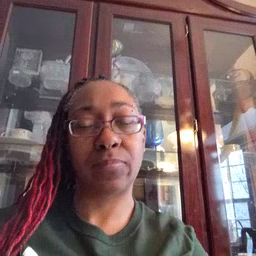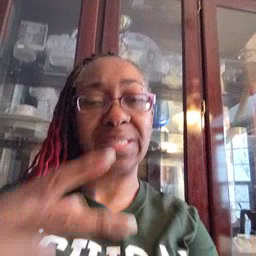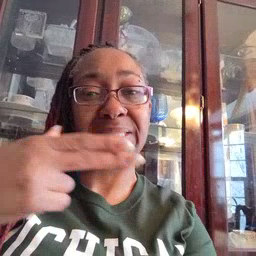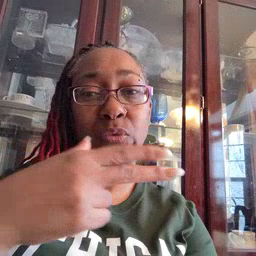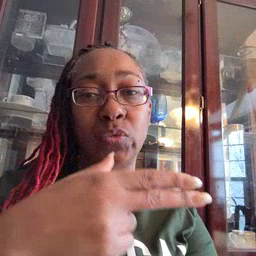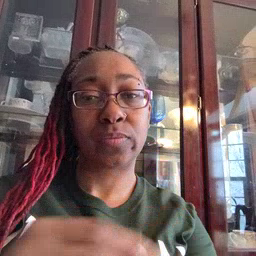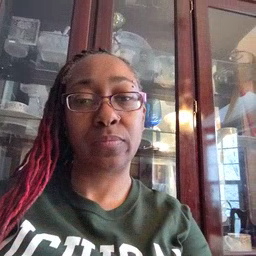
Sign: scissors